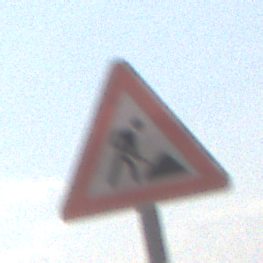
Verkehrszeichen: Arbeitsstelle
Umgebung: Outdoor, Nature
Tageszeit: Midday
Wetter: PartlyCloudy
Licht: Natural
Jahreszeit: NotSpecified
Kontrast: HighContrast